Interaction volume radius: 5 \u00c5
Interaction volume height: 25 \u00c5
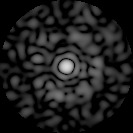
Disorder parameter: 0.8559